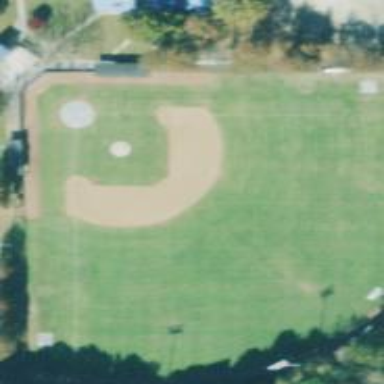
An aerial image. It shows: Baseball pitch surrounded by fence.